Field crop: maize
Growth stage: 2
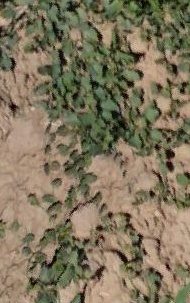
Species: convolvulus